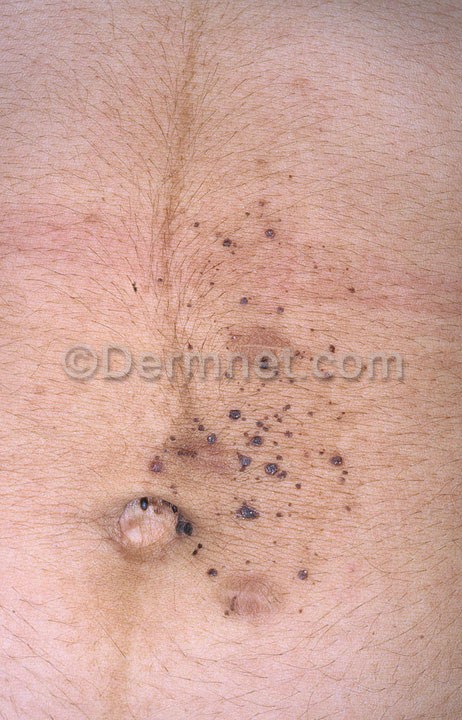
Disease: Melanoma Skin Cancer Nevi and Moles